Breast ultrasound image
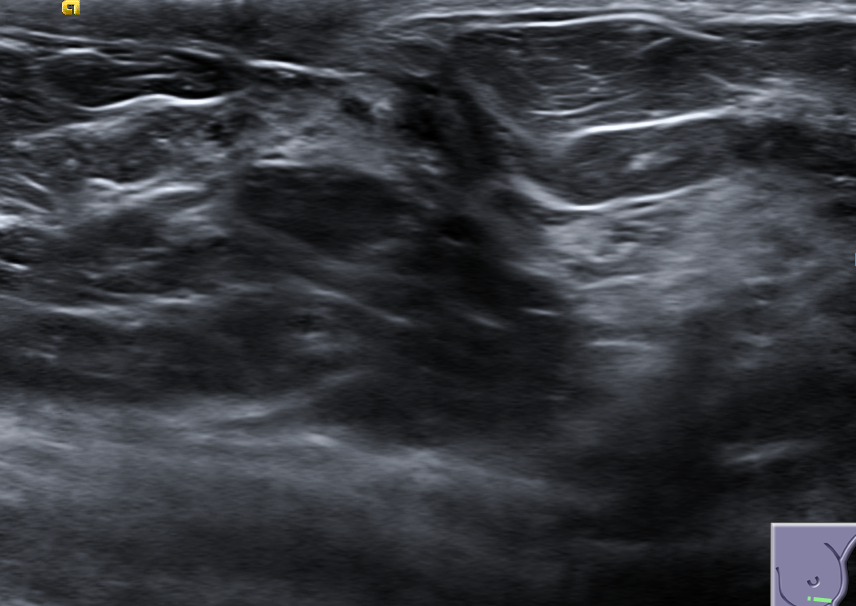
Diagnosis: normal